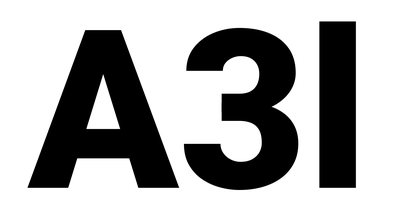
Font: Roboto_Black